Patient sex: M
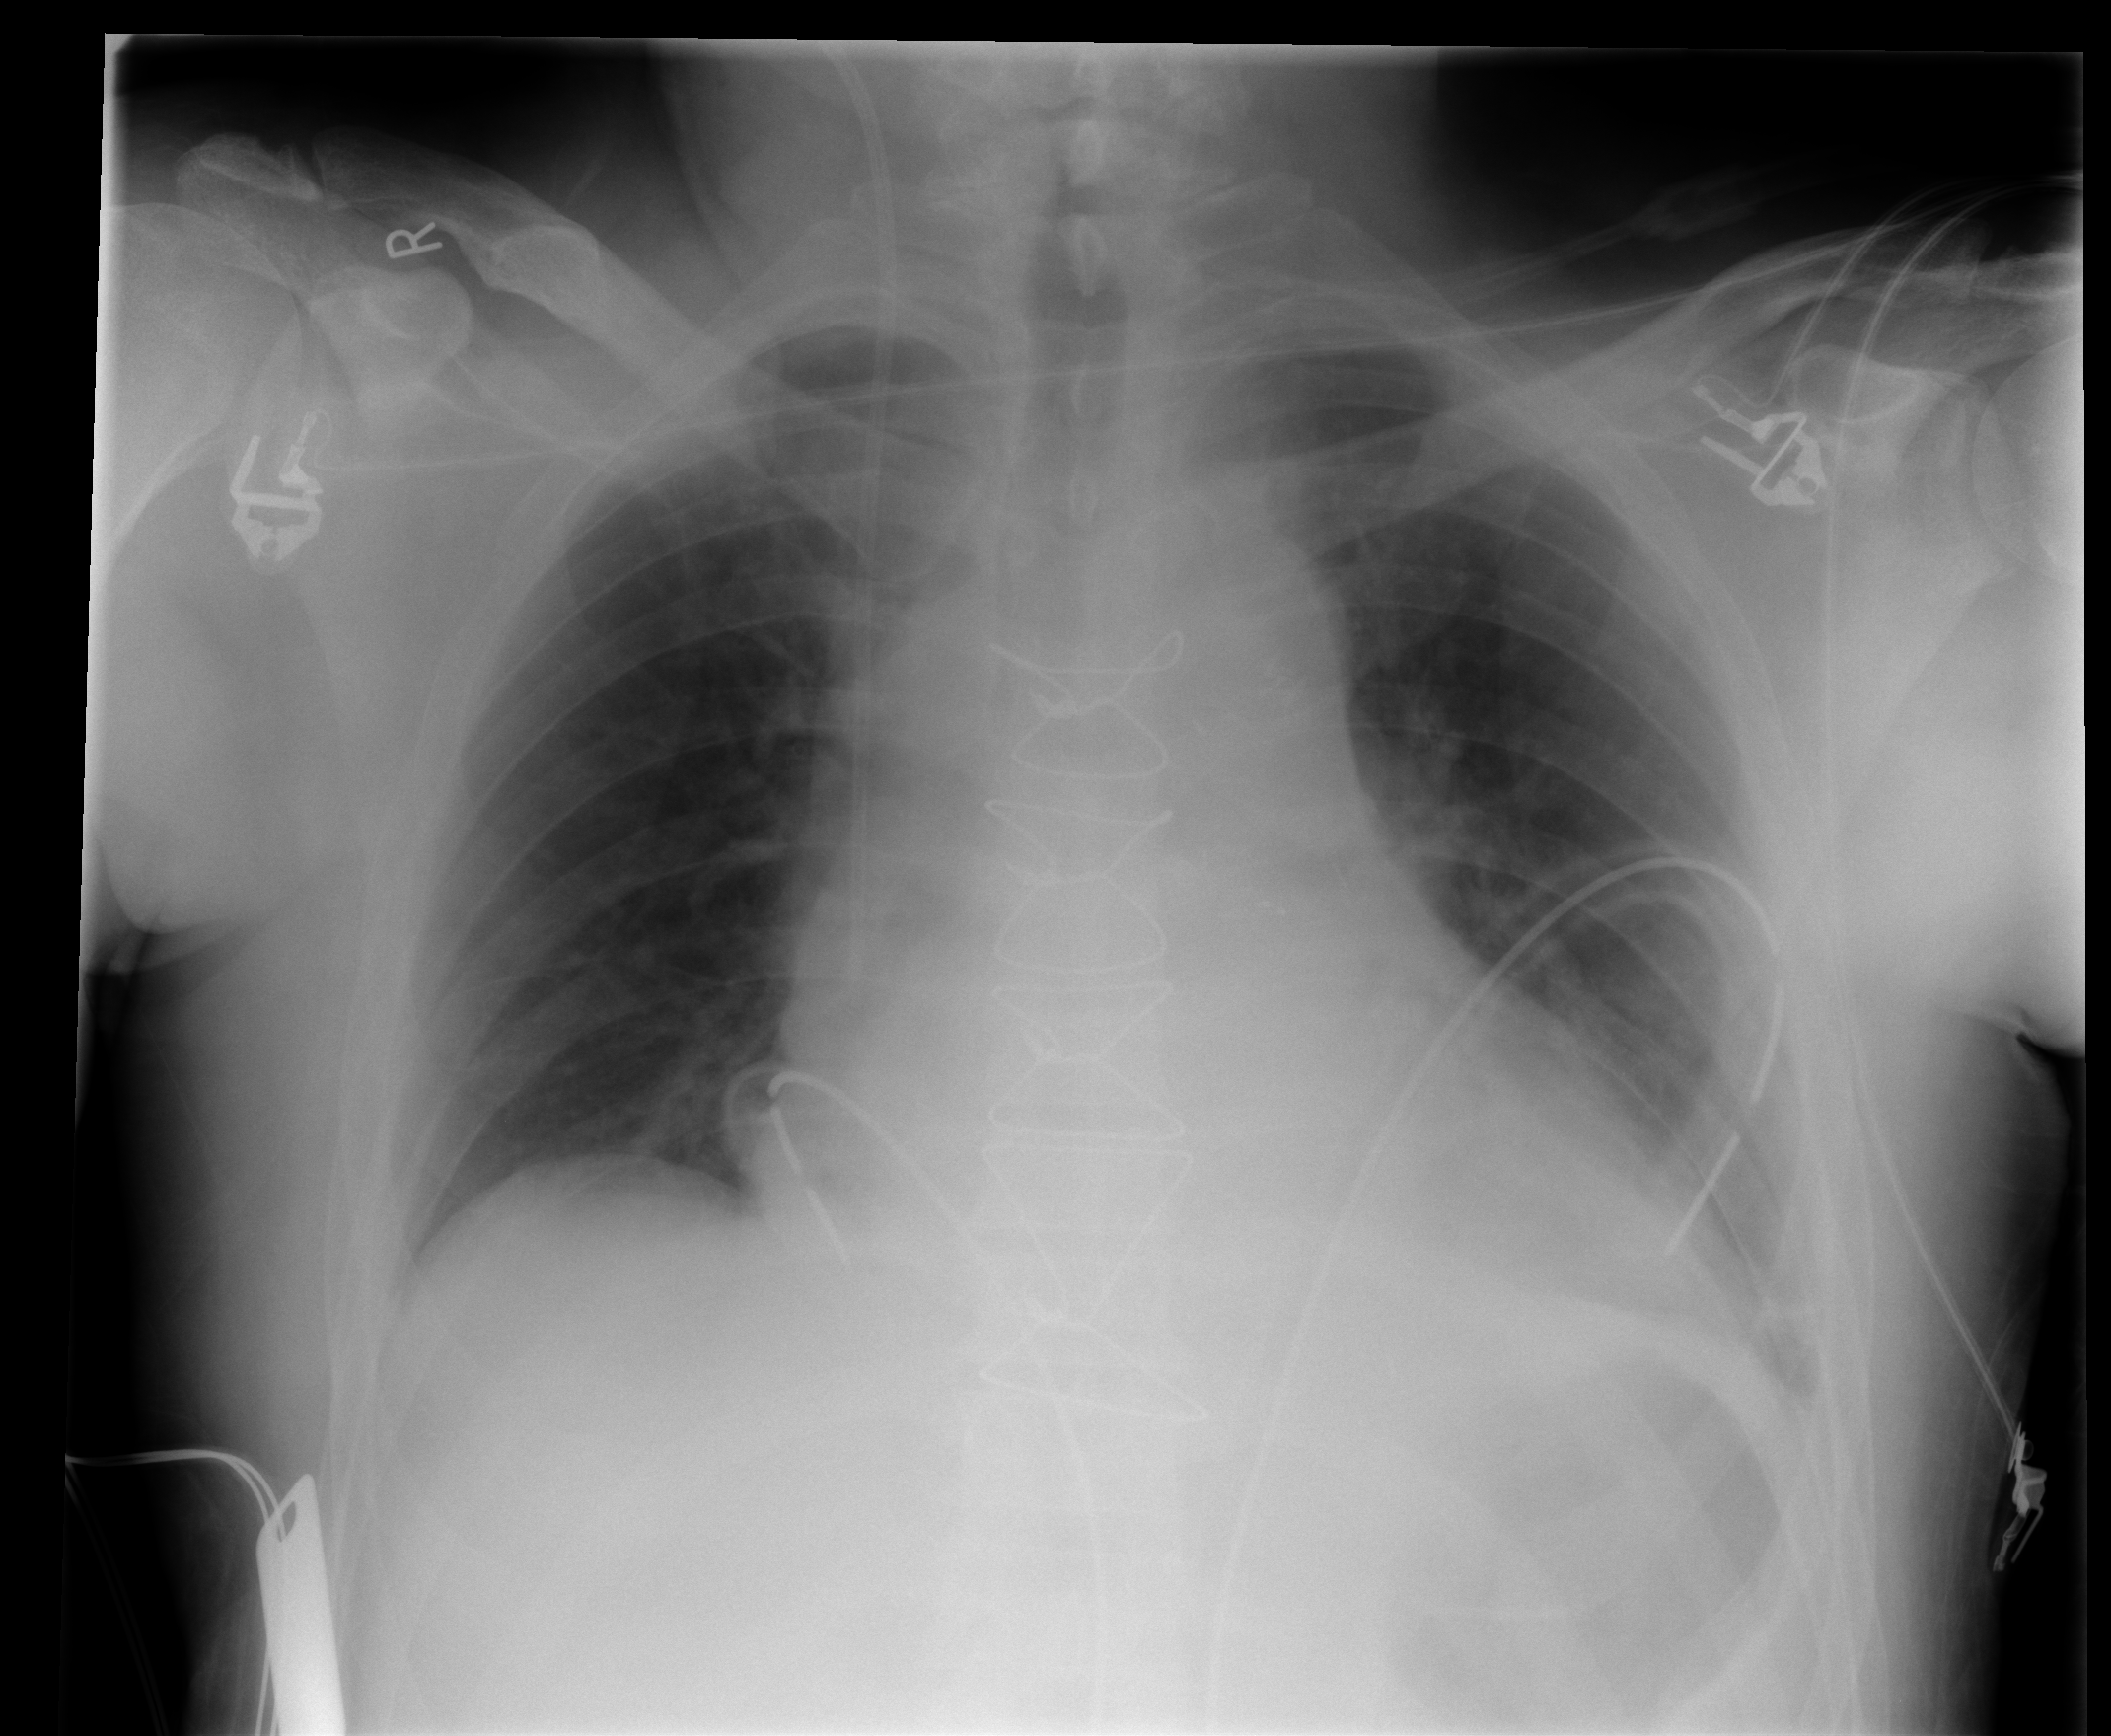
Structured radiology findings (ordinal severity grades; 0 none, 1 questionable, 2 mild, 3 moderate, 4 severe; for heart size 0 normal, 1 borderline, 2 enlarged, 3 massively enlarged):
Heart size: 1
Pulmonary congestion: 0
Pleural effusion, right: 0
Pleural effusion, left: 2
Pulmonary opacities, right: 0
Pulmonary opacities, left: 0
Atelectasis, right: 1
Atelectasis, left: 2